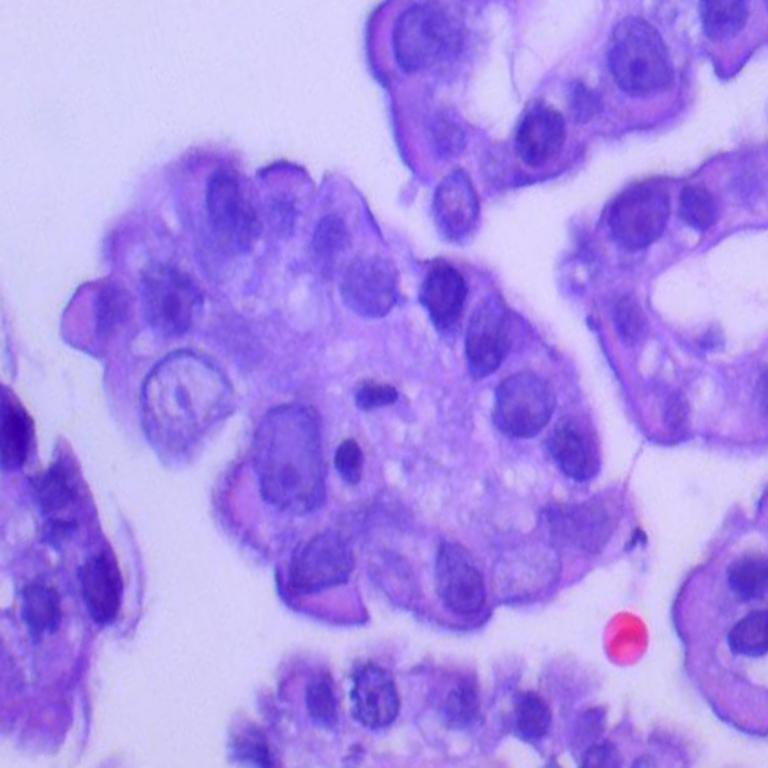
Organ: lung
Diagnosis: adenocarcinomas